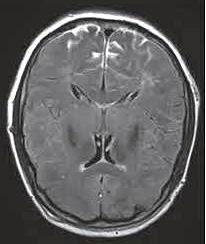
Label: notumor